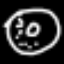
Label: donut